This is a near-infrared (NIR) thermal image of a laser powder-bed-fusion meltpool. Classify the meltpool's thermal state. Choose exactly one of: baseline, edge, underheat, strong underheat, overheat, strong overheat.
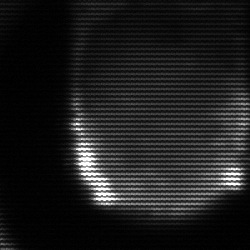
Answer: edge